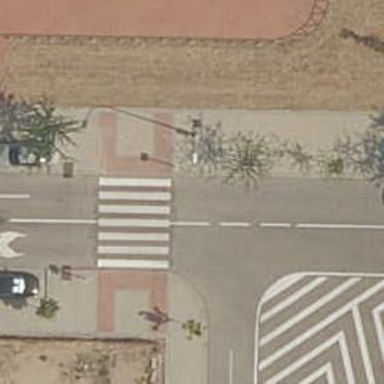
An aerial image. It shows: Uncontrolled road crossing.